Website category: sports
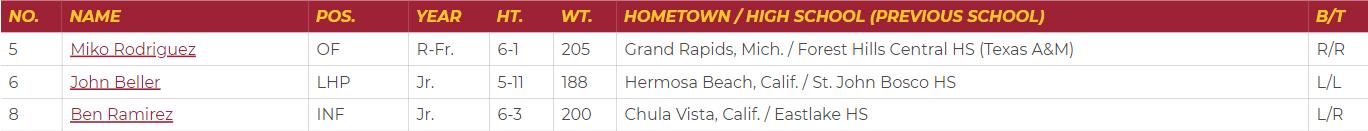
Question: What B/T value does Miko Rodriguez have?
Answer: R/R

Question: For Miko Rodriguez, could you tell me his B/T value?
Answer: R/R

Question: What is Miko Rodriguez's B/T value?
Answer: R/R

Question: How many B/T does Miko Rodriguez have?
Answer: R/R

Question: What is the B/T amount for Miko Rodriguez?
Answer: R/R

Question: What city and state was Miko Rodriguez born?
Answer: Grand Rapids, Mich.

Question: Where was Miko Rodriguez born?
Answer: Grand Rapids, Mich.

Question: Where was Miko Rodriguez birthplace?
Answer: Grand Rapids, Mich.

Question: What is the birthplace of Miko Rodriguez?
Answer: Grand Rapids, Mich.

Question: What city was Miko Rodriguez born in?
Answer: Grand Rapids, Mich.

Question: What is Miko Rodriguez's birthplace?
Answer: Grand Rapids, Mich.

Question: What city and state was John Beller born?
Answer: Hermosa Beach, Calif.

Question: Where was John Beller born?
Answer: Hermosa Beach, Calif.

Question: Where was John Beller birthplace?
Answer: Hermosa Beach, Calif.

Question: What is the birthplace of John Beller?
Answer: Hermosa Beach, Calif.

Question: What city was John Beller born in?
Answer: Hermosa Beach, Calif.

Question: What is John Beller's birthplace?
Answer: Hermosa Beach, Calif.

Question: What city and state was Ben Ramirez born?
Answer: Chula Vista, Calif.

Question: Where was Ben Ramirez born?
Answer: Chula Vista, Calif.

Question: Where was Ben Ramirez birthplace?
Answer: Chula Vista, Calif.

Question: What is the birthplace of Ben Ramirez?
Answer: Chula Vista, Calif.

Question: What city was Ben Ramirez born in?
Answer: Chula Vista, Calif.

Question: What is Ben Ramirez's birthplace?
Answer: Chula Vista, Calif.

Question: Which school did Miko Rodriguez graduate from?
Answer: Forest Hills Central HS (Texas A&M)

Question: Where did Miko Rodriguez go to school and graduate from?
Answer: Forest Hills Central HS (Texas A&M)

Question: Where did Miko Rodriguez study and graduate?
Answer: Forest Hills Central HS (Texas A&M)

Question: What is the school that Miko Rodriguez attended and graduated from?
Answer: Forest Hills Central HS (Texas A&M)

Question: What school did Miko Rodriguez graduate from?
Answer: Forest Hills Central HS (Texas A&M)

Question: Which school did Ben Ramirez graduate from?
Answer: Eastlake HS

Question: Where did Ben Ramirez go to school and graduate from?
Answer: Eastlake HS

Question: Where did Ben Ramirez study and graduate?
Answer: Eastlake HS

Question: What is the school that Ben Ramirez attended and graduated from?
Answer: Eastlake HS

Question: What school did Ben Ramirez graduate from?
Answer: Eastlake HS

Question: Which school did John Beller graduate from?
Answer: St. John Bosco HS

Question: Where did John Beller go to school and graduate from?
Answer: St. John Bosco HS

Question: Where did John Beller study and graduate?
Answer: St. John Bosco HS

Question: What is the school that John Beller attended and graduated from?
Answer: St. John Bosco HS

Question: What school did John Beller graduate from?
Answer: St. John Bosco HS